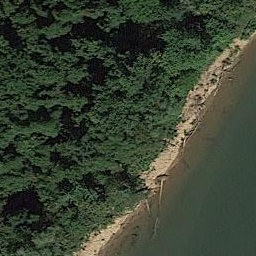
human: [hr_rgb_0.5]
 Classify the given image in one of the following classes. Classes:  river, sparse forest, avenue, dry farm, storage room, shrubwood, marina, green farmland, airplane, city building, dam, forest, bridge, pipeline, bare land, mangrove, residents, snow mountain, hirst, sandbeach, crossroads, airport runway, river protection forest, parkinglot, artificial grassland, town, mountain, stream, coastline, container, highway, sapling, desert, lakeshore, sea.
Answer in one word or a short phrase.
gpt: river protection forest